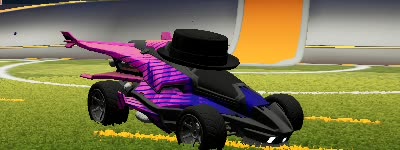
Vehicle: aftershock